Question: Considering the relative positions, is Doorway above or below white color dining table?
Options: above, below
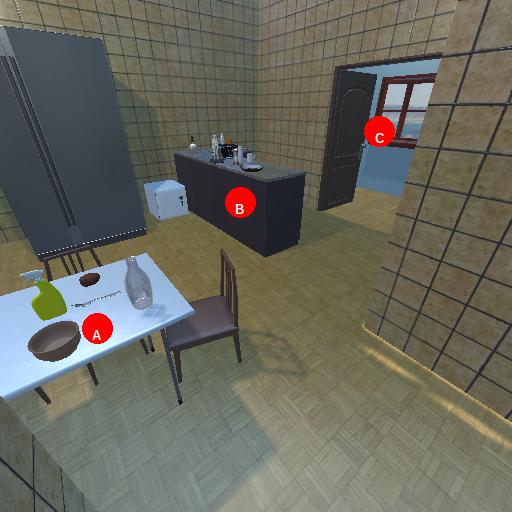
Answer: above